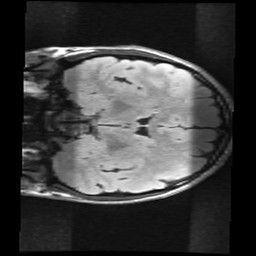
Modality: FLAIR
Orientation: coronal
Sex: male
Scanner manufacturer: ge
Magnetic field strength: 3 T
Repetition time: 9 s
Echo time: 0.1221 s